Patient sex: M
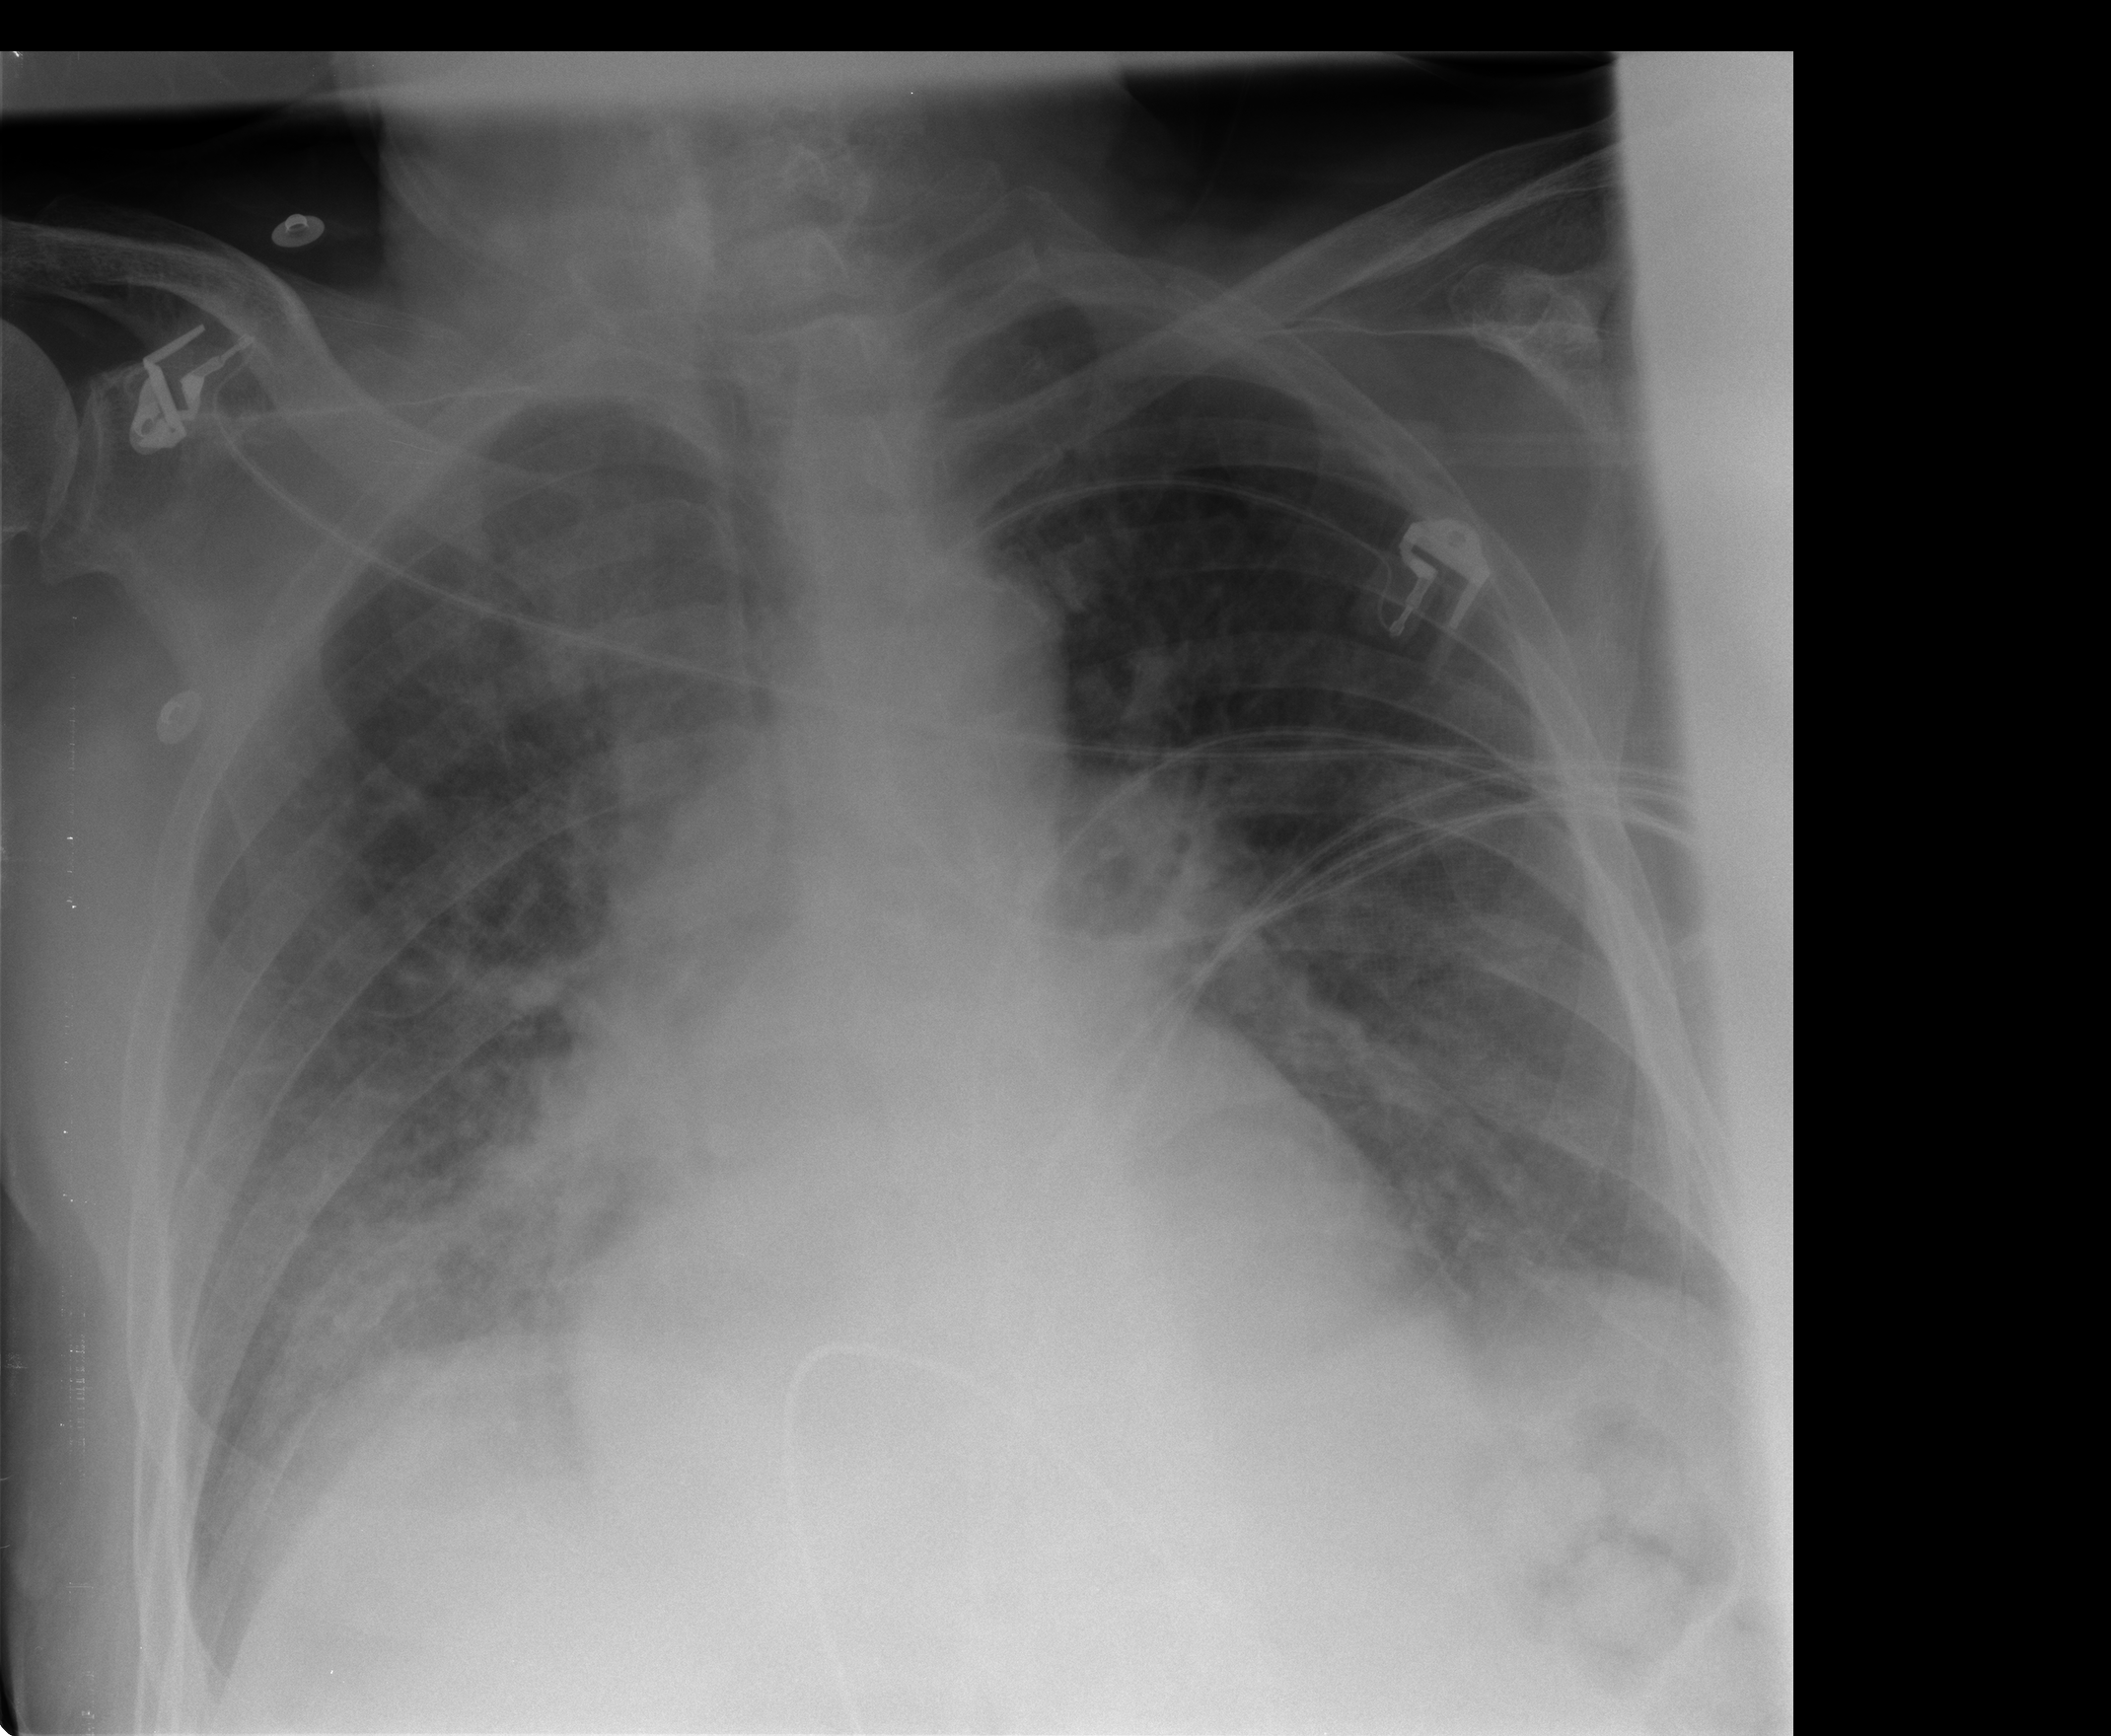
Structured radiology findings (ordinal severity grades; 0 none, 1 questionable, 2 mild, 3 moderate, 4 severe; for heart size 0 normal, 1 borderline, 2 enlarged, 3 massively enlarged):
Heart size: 2
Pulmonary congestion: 3
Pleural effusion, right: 0
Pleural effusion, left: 0
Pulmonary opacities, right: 2
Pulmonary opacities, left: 0
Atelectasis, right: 2
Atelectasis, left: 1